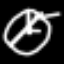
Label: clock